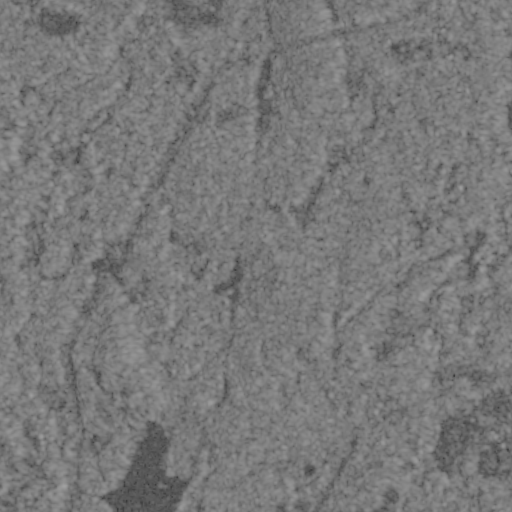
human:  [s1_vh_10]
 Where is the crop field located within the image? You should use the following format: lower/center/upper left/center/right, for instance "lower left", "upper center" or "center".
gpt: The crop field is located in the lower left of the image.
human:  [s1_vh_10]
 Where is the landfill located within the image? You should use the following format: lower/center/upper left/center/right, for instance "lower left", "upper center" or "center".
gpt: The landfill is located in the lower right of the image.
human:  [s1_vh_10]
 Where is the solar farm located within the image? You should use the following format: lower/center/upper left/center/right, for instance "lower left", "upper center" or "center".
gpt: The solar farm is located in the lower right of the image.
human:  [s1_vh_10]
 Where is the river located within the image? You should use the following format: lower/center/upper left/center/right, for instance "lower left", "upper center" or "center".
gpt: The river is located in the right of the image.
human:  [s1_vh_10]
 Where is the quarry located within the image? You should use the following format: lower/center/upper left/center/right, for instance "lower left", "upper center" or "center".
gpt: There is no quarry in the image.

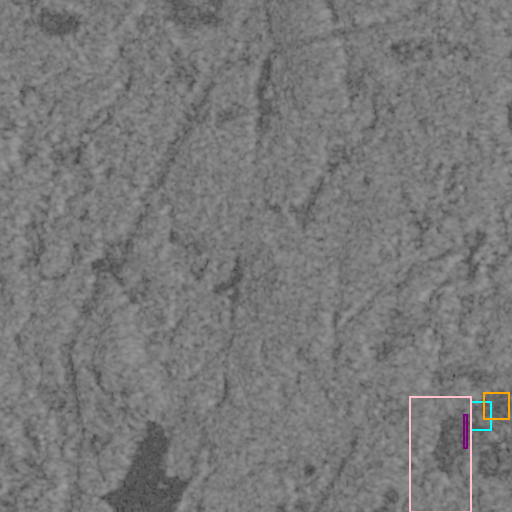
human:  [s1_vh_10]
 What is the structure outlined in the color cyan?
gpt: The structure outlined in cyan is a landfill.
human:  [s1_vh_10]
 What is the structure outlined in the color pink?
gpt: The structure outlined in pink is a park.
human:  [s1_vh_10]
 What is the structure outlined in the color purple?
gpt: The structure outlined in purple is a parking lot.
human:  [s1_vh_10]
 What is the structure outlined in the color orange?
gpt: The structure outlined in orange is a solar farm.
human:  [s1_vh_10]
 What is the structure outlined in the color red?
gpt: There is no red outline.